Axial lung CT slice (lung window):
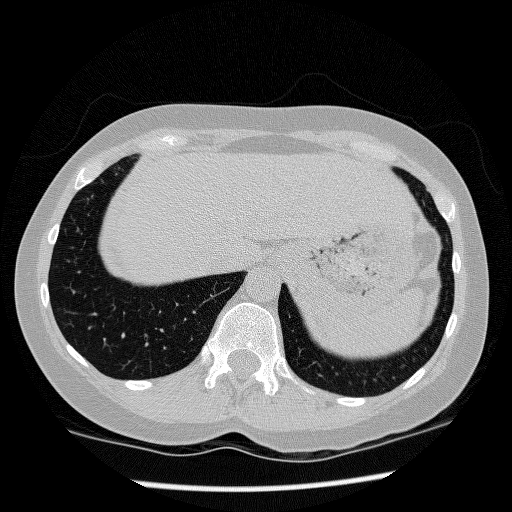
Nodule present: no